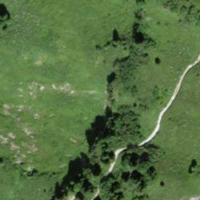
EUNIS habitat code: 44
Species observed at this site:
Silene dioica